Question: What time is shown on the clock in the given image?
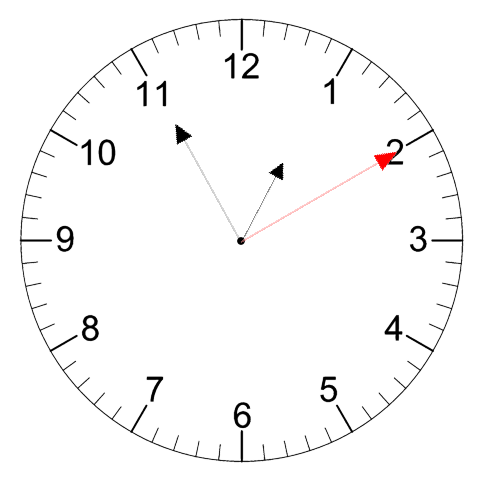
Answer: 12:55:10